This time-frequency spectrogram was computed from a bearing vibration snapshot; brighter regions carry more energy. Determine the bearing's health state. Answer with exactly one of: normal, inner_race, outer_race, ball.
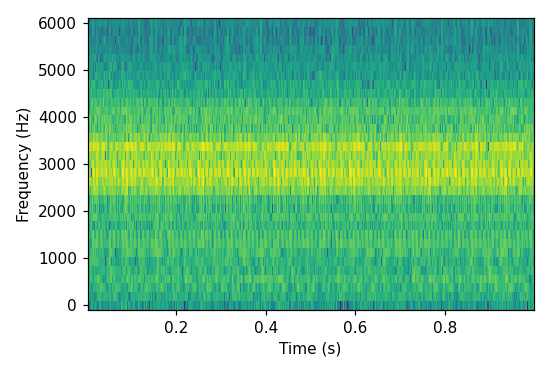
Answer: outer_race